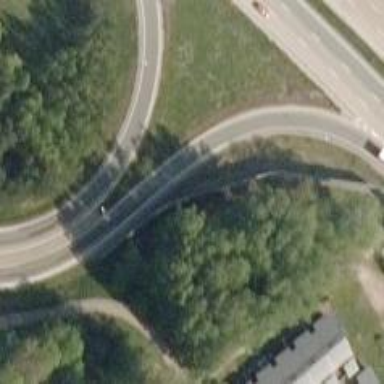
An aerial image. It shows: Asphalt trunk link road.